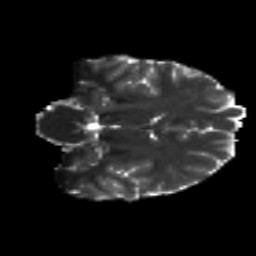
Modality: T2w
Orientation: coronal
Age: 19
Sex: male
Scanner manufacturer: siemens
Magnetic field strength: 3 T
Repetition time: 8.8 s
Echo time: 0.085 s